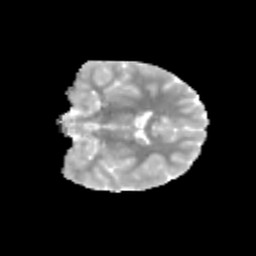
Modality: MD
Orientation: coronal
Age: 9
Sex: female
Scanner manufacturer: siemens
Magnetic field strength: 3 T
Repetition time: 3.8 s
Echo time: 0.07 s